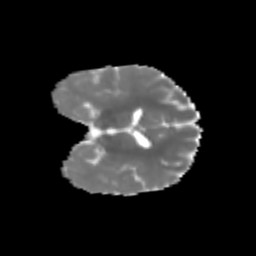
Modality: MD
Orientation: coronal
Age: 7
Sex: male
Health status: healthy